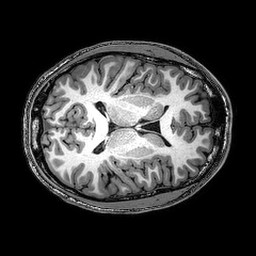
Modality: T1w
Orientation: axial
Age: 20
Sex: male
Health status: healthy
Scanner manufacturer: philips
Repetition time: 0.008313 s
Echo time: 0.00383 s